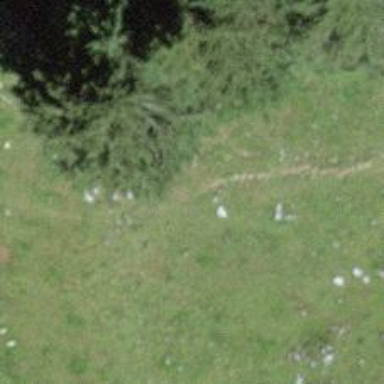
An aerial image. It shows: Route path.